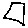
Label: square